Question: I'm trying to connect to an API with the $http service that requires a certain header to be defined for 'POST' requests:
'''
app.run(['$http', function($http) {
$http.defaults.headers.post.hello = 'world';
}]);
'''
However, my Angular app sends an 'OPTIONS' request before the 'POST', and it does not appear to be sending the custom-defined header.
Check out the network tab in this Plunker: <URL>
And watch see that where the request is supposed to send a 'hello' header with the value of 'world', it actually isn't:

I see the 'hello' in the 'access-control-request-header', but shouldn't it be on its own line? And why doesn't it send the value 'world'?
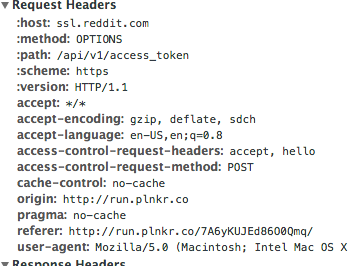
Answer: When you add a header, because you are going across different domains, requests first send an HTTP request by the OPTIONS method to the resource on the other domain, in order to determine whether the actual request is safe to send. In this request the header name is sent in the access-control-request-headers to check if it is a safe header to send.
If it is safe to send then the header will be sent with the POST.
Source: <URL>